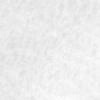
Label: no_change